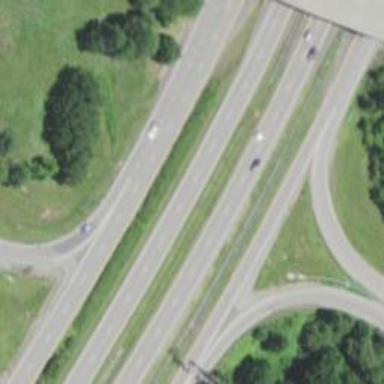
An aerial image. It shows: Motorway junction.